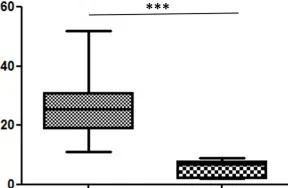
(B) Comparison of NK cell cytotoxicity in healthy controls and FA patients at E:T ratio 200:1. Box-and-whiskers graph. The box extends from the minimum to the maximum and the line at the middle is the median. Mann-Whitney U test was used to evaluate differences (***P < 0.01).
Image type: pathology (masson_trichrome)